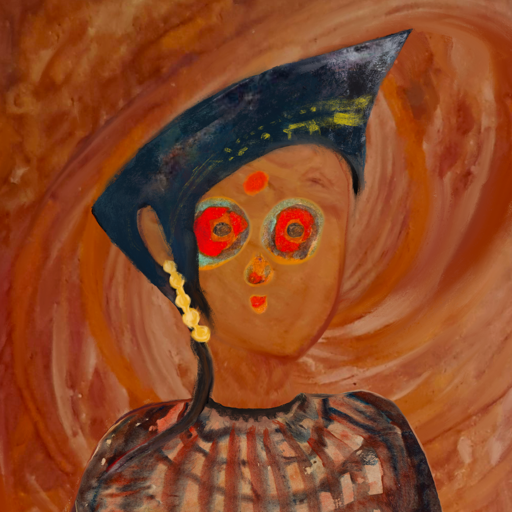
Background: Pious_Lady, Head And Neck Front: Pious_Lady, Face Front: Sisters, Bust: Orphan, Hair Front: Blank, Head Accessory: Irani, Second Necklace: Blank, Necklace: Blank, Baby: Blank